Aerial crown-view tile of a tropical tree (Barro Colorado Island, Panama), acquired 20250818:
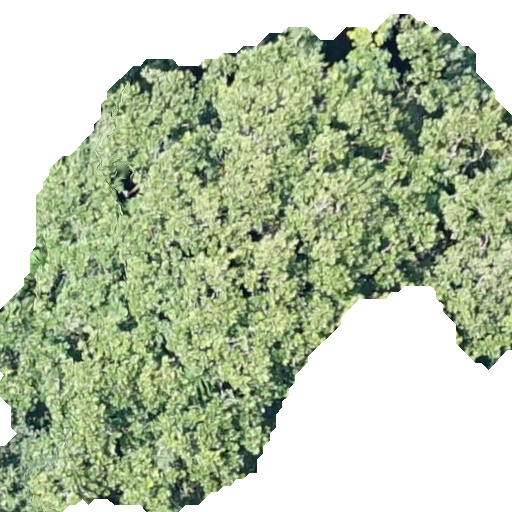
Species: Anacardium excelsum
GBIF accepted scientific name: Anacardium excelsum
Crown area: 267.646 m²